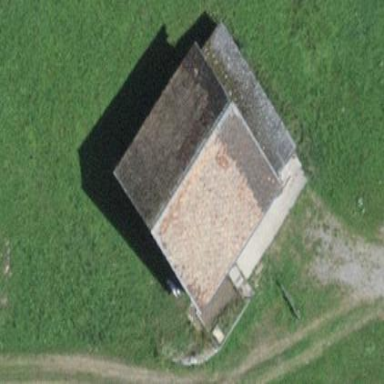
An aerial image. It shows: Farm auxiliary building with gabled roof.